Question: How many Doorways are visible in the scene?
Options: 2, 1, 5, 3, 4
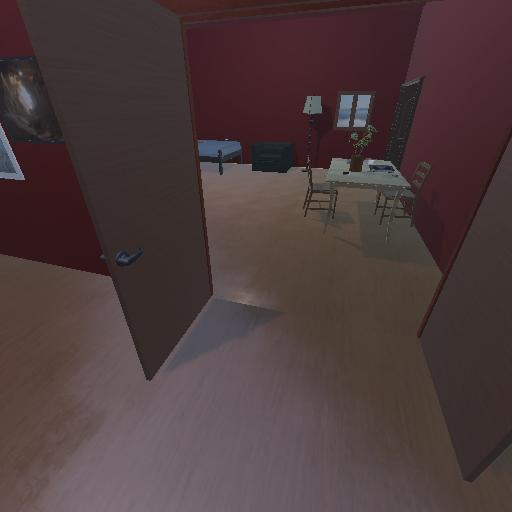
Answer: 2